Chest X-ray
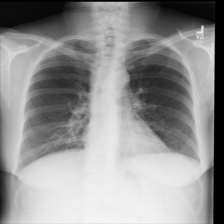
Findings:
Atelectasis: negative
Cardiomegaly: negative
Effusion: negative
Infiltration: negative
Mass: negative
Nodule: negative
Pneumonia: negative
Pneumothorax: negative
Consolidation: negative
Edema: negative
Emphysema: negative
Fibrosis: negative
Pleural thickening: negative
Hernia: negative